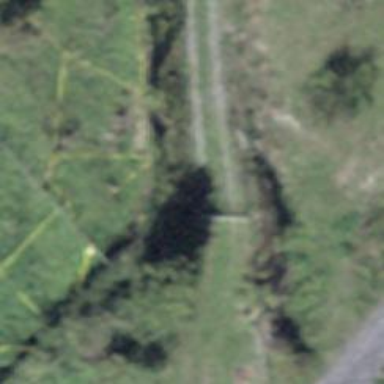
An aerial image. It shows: Gate.